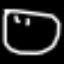
Label: clock